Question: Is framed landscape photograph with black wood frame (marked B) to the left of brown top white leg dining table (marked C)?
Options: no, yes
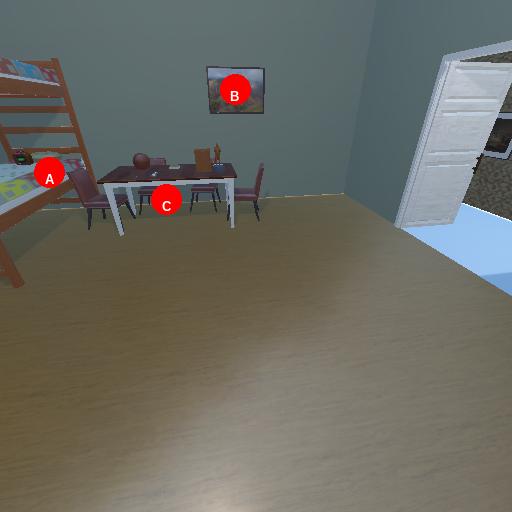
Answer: no